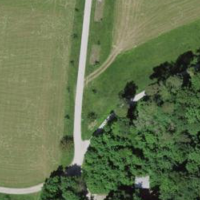
EUNIS habitat code: 52
Species observed at this site:
Clinopodium vulgare
Corylus avellana
Fagus sylvatica